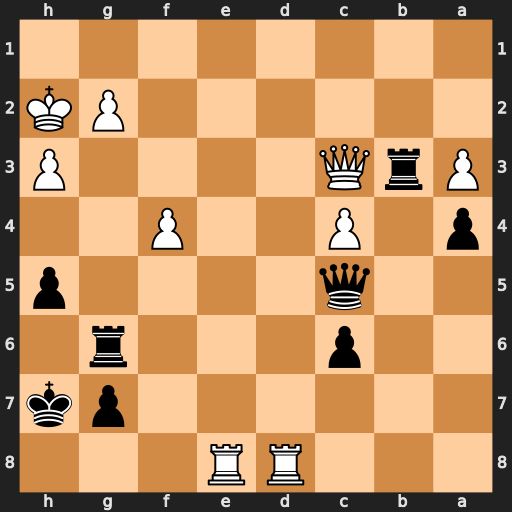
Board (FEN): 3RR3/6pk/2p3r1/2q4p/p1P2P2/PrQ4P/6PK/8
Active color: b
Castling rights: -
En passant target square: -
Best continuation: Rxg2+ Kxg2 Rxc3